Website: home-depot
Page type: account-dashboard
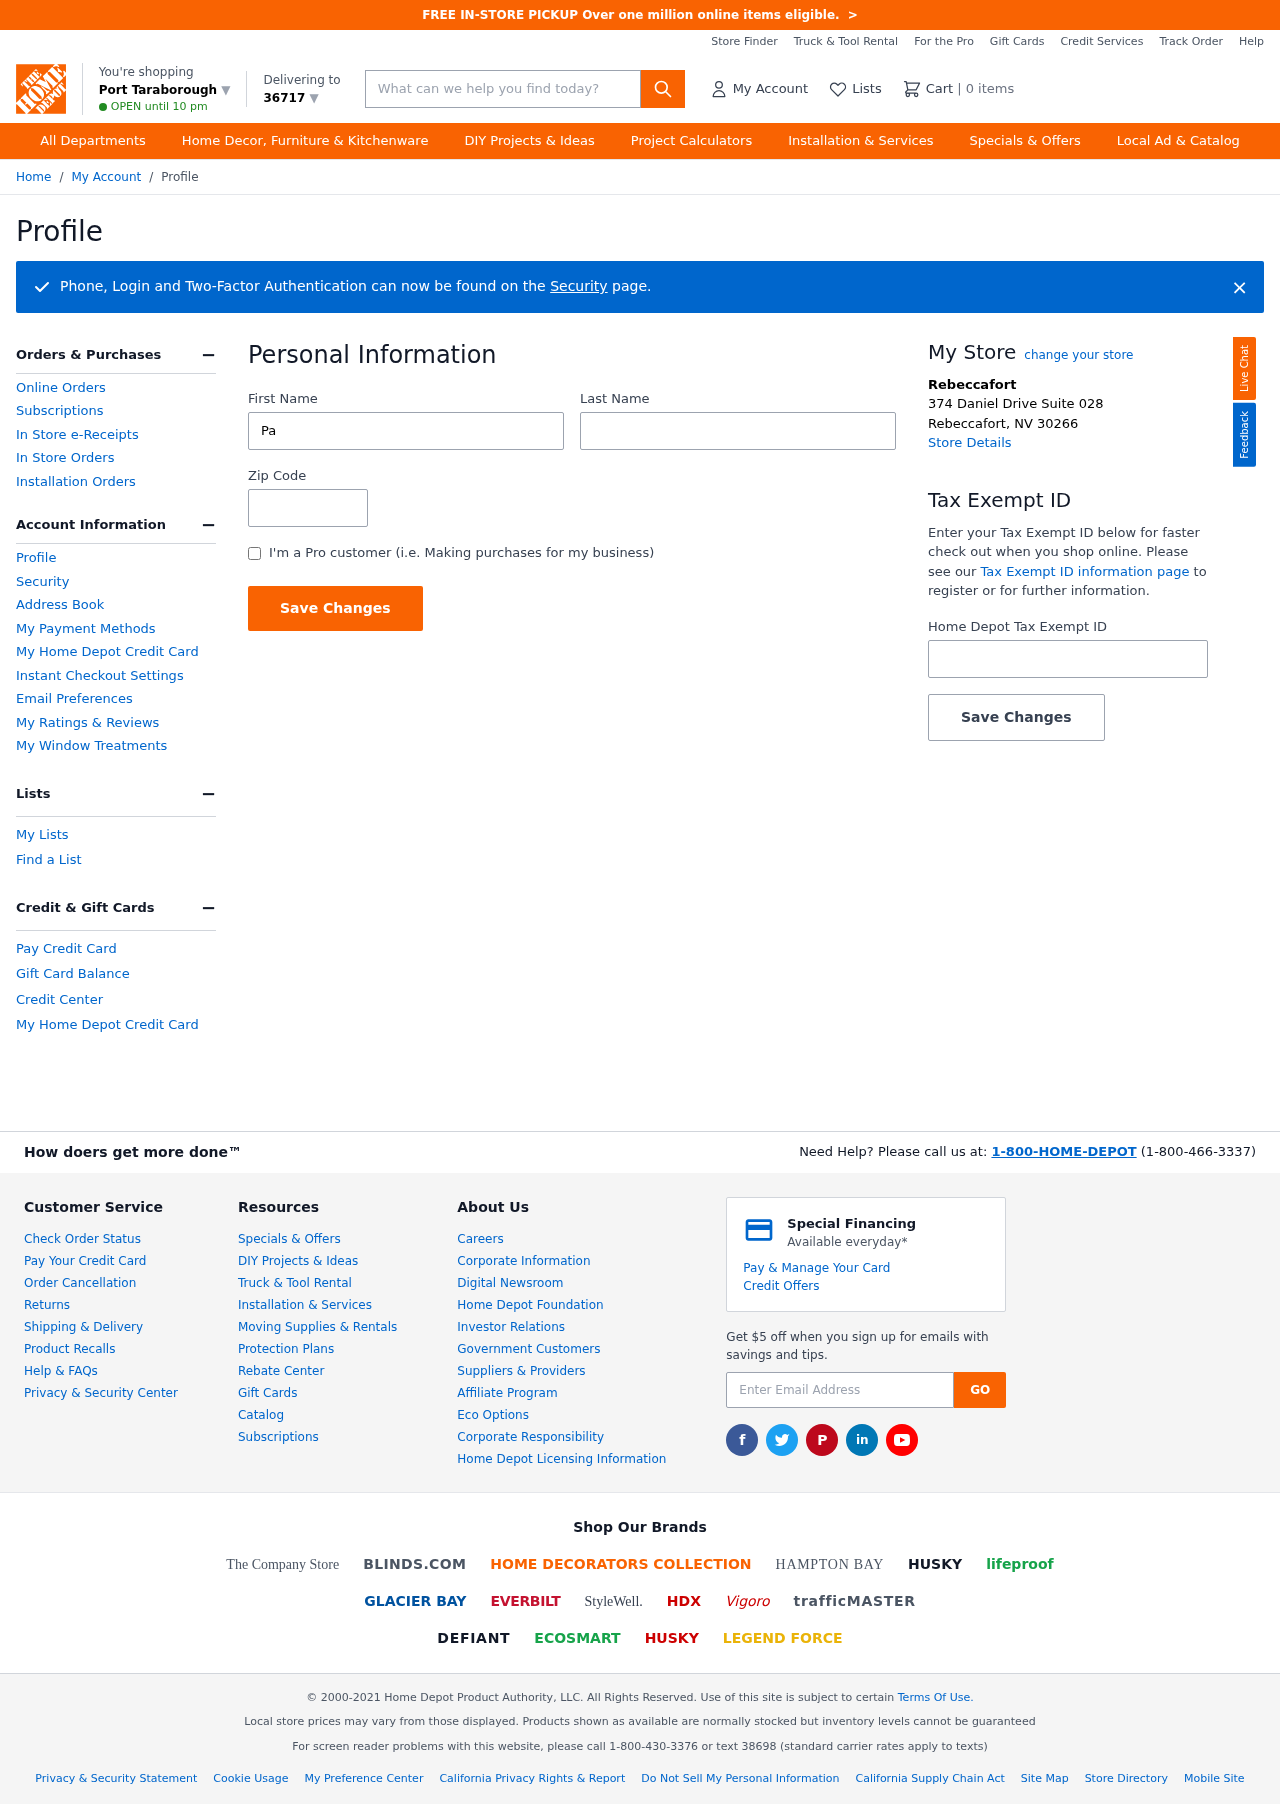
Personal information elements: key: PII_CITY
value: Port Taraborough ▼
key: PII_FIRSTNAME
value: Paul
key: PII_LASTNAME
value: Perez
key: PII_LOCATION1_CITY
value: Rebeccafort
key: PII_LOCATION1_CITY_STATE_ZIP
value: Rebeccafort, NV 30266
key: PII_LOCATION1_STREET
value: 374 Daniel Drive Suite 028
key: PII_POSTCODE
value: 36717 ▼
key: PII_POSTCODE
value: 36717
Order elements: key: ORDER_NUM_ITEMS
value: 0
Search elements: key: HEADER_SEARCH
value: What can we help you find today?